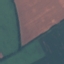
Land use / land cover: AnnualCrop